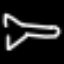
Label: airplane